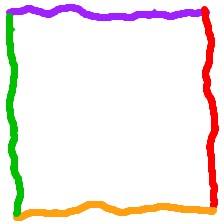
Shape: square